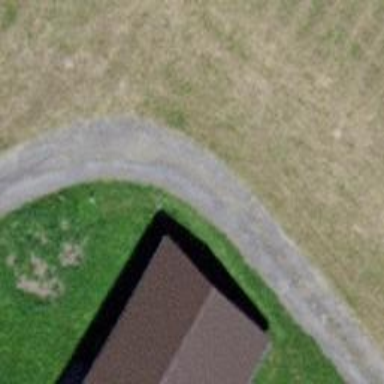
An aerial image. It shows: Track with fine gravel surface. The track is of grade1 quality.